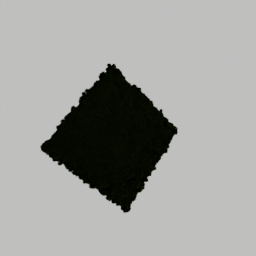
Label: nature